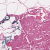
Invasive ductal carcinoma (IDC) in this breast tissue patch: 0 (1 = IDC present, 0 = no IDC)